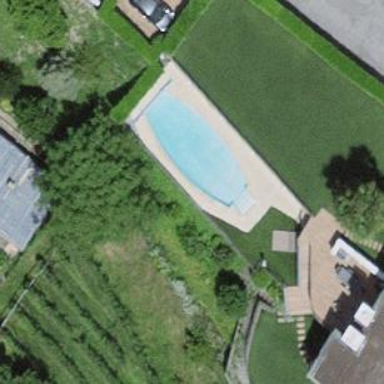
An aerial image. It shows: Swimming pool located in leisure land.